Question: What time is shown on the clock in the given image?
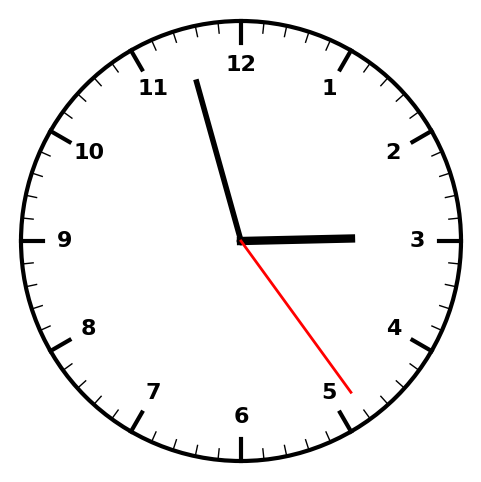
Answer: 02:57:24